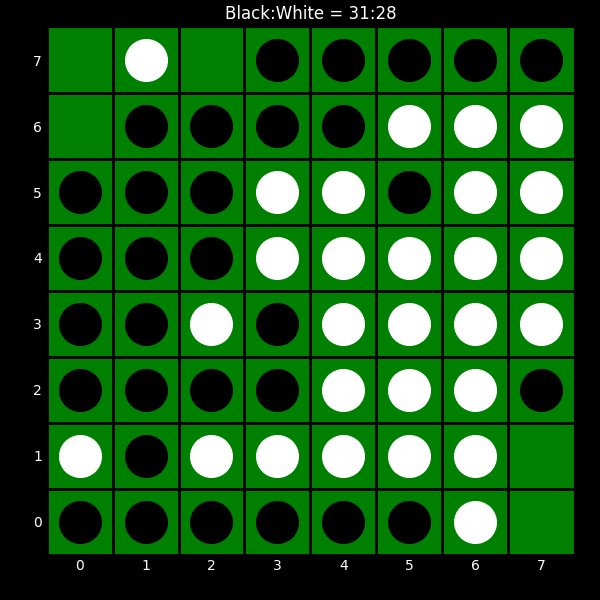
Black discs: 31
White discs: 28